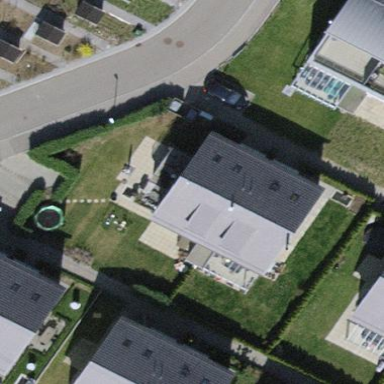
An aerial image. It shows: Semidetached house with gabled roof. The roof is flat in style.